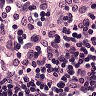
Metastatic tissue present: no